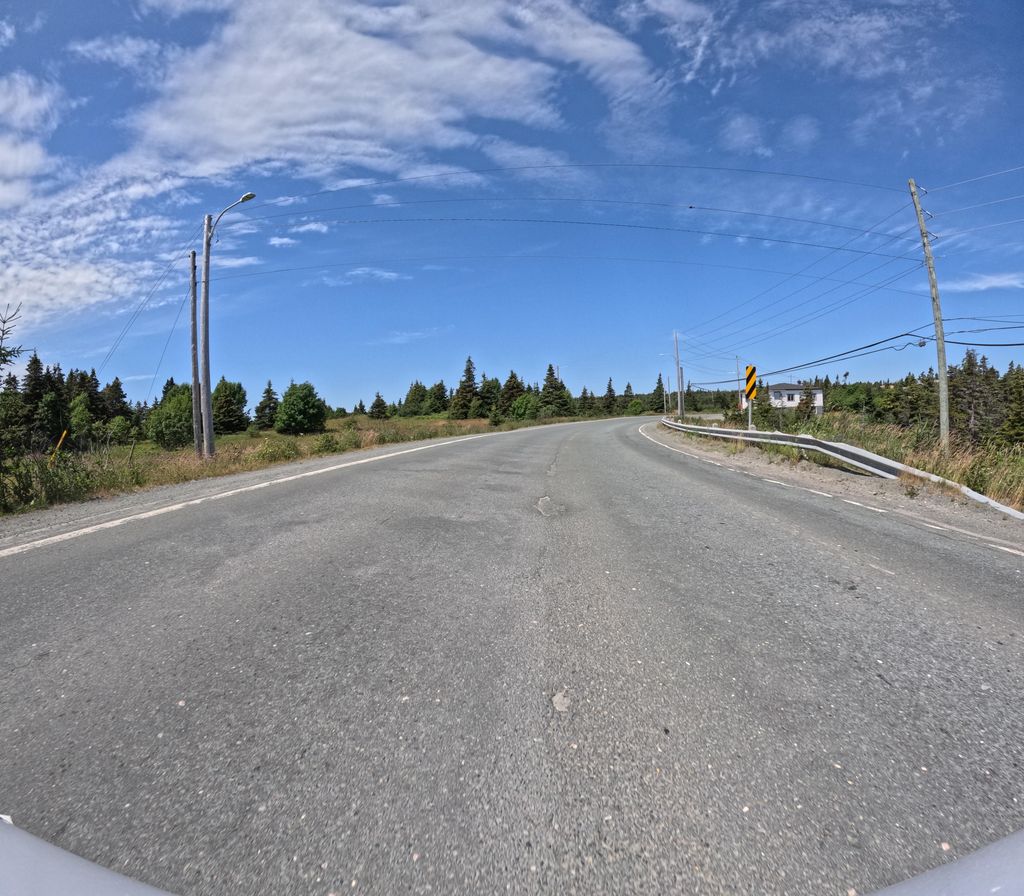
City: st_johns